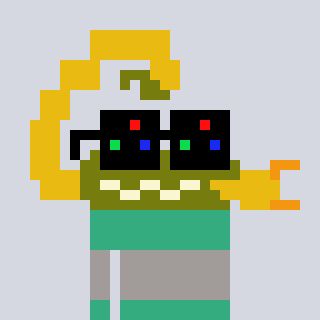
a pixel art character with square black sunglasses, a scorpion-shaped head and a teal-colored body on a cool background